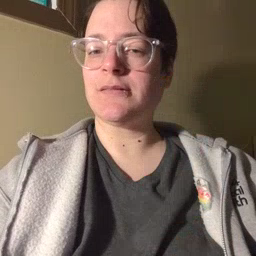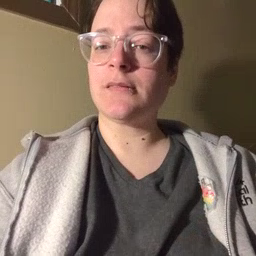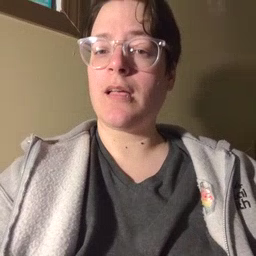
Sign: listen